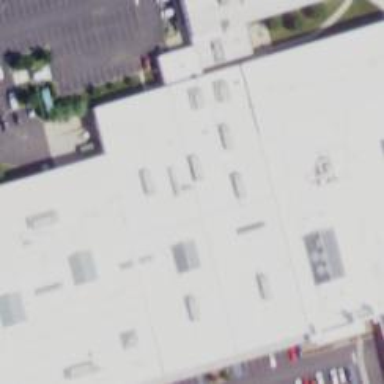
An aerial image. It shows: Office building.